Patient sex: F
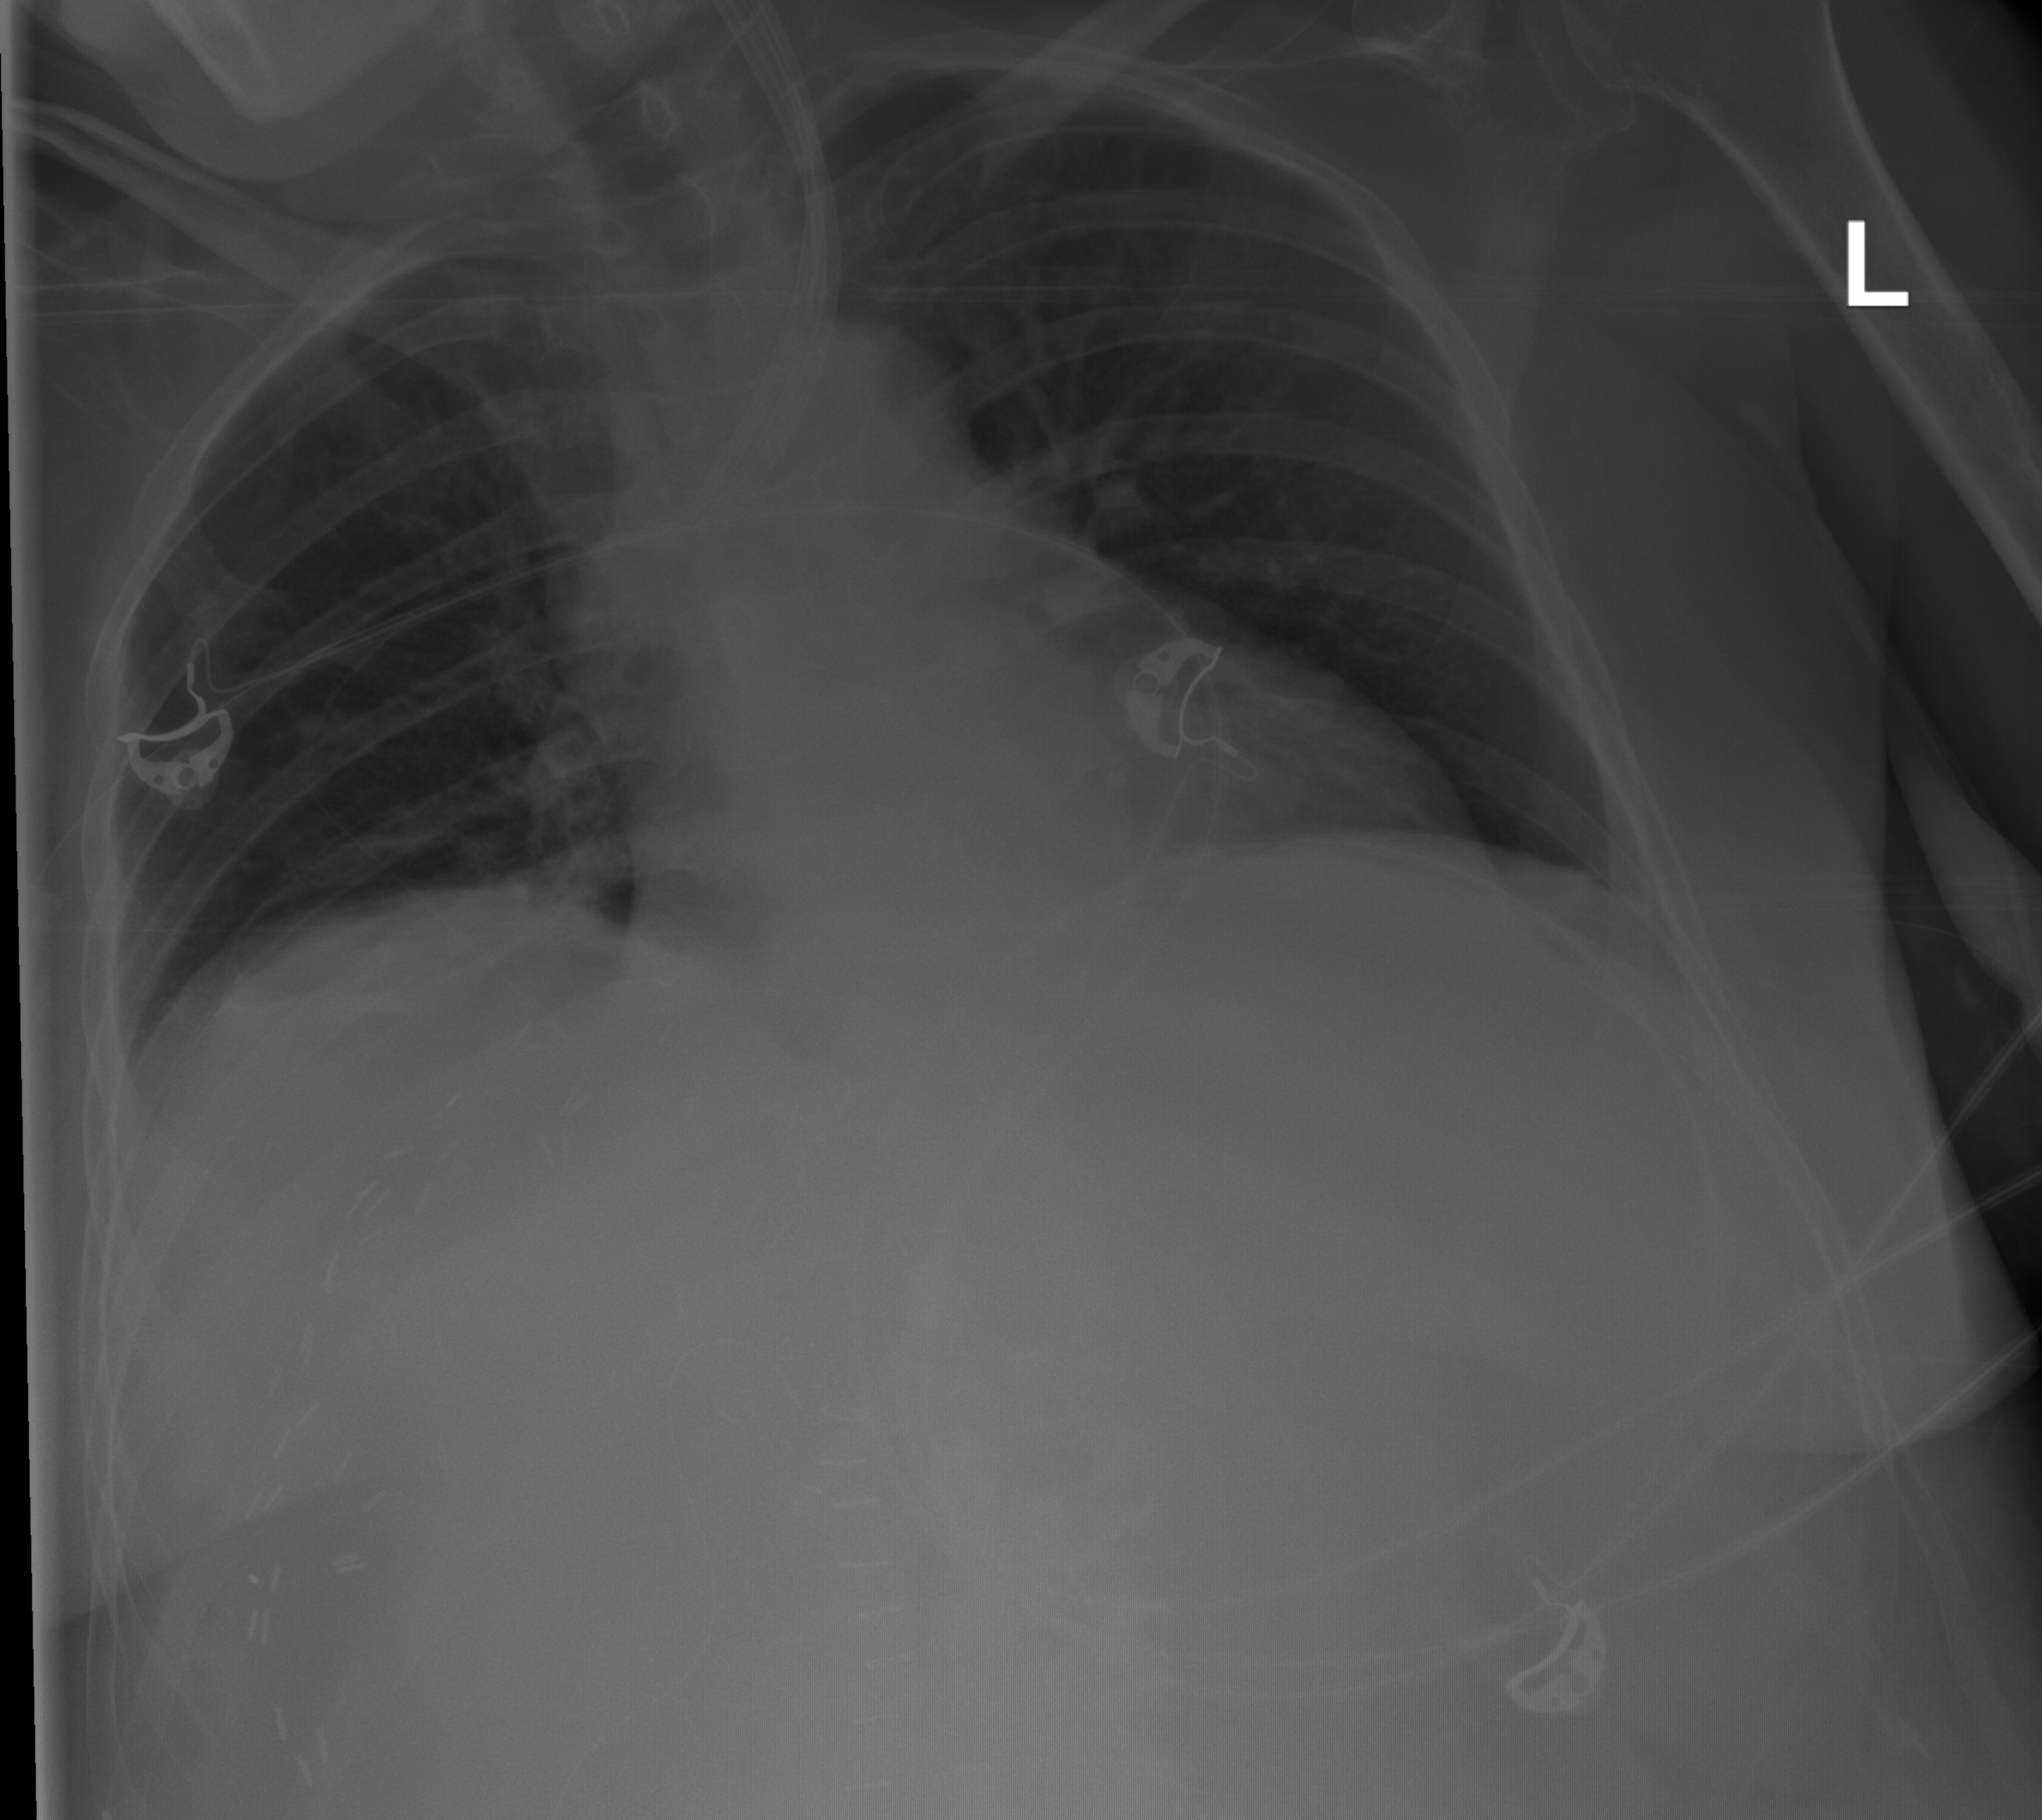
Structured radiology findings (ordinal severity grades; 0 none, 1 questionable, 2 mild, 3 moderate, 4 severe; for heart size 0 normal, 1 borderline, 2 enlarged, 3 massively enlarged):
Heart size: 2
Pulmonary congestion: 0
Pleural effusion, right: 0
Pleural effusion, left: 0
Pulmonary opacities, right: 0
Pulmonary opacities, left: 0
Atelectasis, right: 2
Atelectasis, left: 0